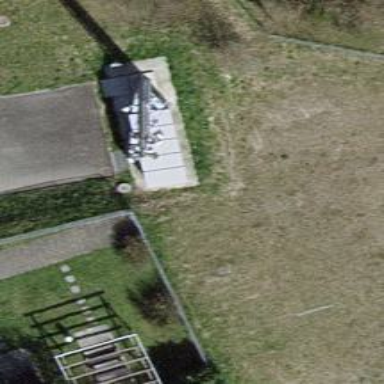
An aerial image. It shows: Antenna.